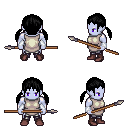
a pixel art fantasy rpg character, male body template, dark elf, purple skin, white tunic, metal pants, black twin-tailed hairstyle, white cloth bracers, maroon shoes, spear, four views (front, back, left, right), 2x2 character sprite sheet, small pixel art, hard edges, no anti-aliasing